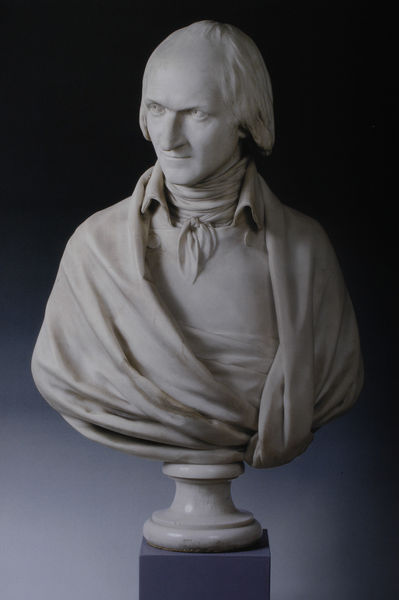
Titel: Adrien-Cyprien Duquesnoy
Künstler: Jean-Antoine Houdon
Standort: Versailles
Institution: Musée National du Château de Versailles et de Trianon
Schlagwörter: blau, kopf, mann, schatten, umhang, weiß, brust, frankreich, frisur, grau, haar, hintergrund, licht, marmor, mund, nase, ohr, profil, stirn, blick, schal, tuch, schleife, anzug, hemd, arme, augen, falten, gesicht, knoten, kragen, mensch, sockel, stein, bildnis, hals, herr, portrait, porträt, auge, figur, gewand, haare, halbfigur, mantel, klassizismus, musiker, person, augenbrauen, brustbild, kinn, lippen, locken, schulter, schultern, skulptur, statue, seitlich, wangen, backen, kahl, weis, ausdruck, zopf, dichter, ernst, schmal, streng, büste, glanz, glatze, halstuch, bildhauerei, faltenwurf, glatt, plastik, podest, wange, knöpfe, abbild, foto, philosoph, oberfläche, torso, mundwinkel, revolution, hohe stirn, denker, kunst, franz, halbglatze, photo, china, seitenblick, halbprofil, männlich, mudn, toga, general, krage, backe, haaransatz, ständer, naturalistisch, gelehrter, schaten, basis, persönlichkeit, fotographie, klassik, tunika, brusttuch, pullover, hochglanz, marmos, neigung, gemeißelt, mamor, gewickelt, kommandant, voltaire, meissel, gewandt, houdon, profiliert, dreiviertel profil, mangel, schumann, marmorbüste, krgen, bestimmt, portraitbüste, liszt, porträtbüste, schliefe, schmaler mund, sockeö, büste mann, keine arme, halbprofiö, berühmtheit, orträtbüste